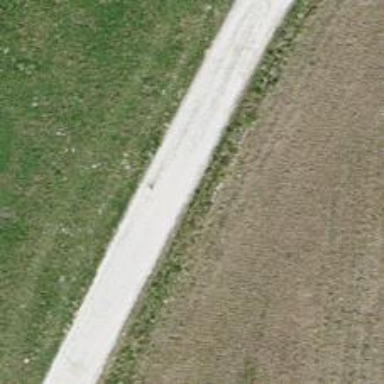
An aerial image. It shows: Unclassified road with grade 1 track type.